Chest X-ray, PA view. Patient: 51 years old, sex F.
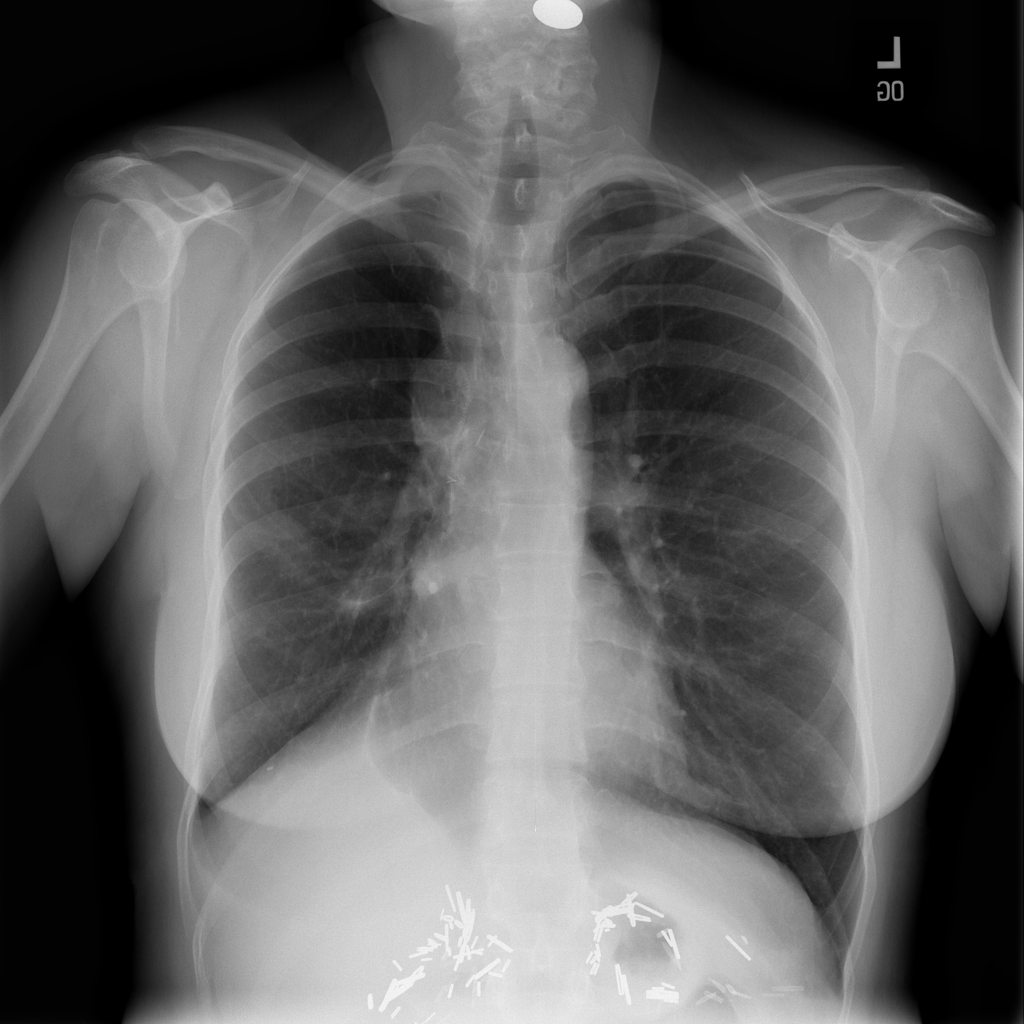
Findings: Atelectasis